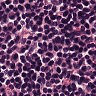
Metastatic tissue present: no